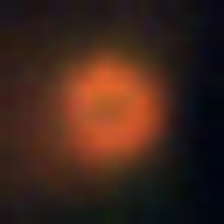
Taxon: NanoPlankton
Group: Other